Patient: sex M, age 78
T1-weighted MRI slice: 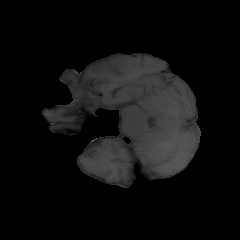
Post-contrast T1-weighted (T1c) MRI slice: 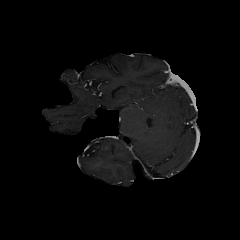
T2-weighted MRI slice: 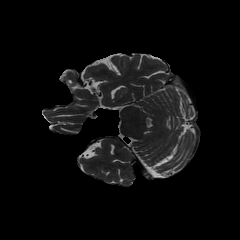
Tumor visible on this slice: no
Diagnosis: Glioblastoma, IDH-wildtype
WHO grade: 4